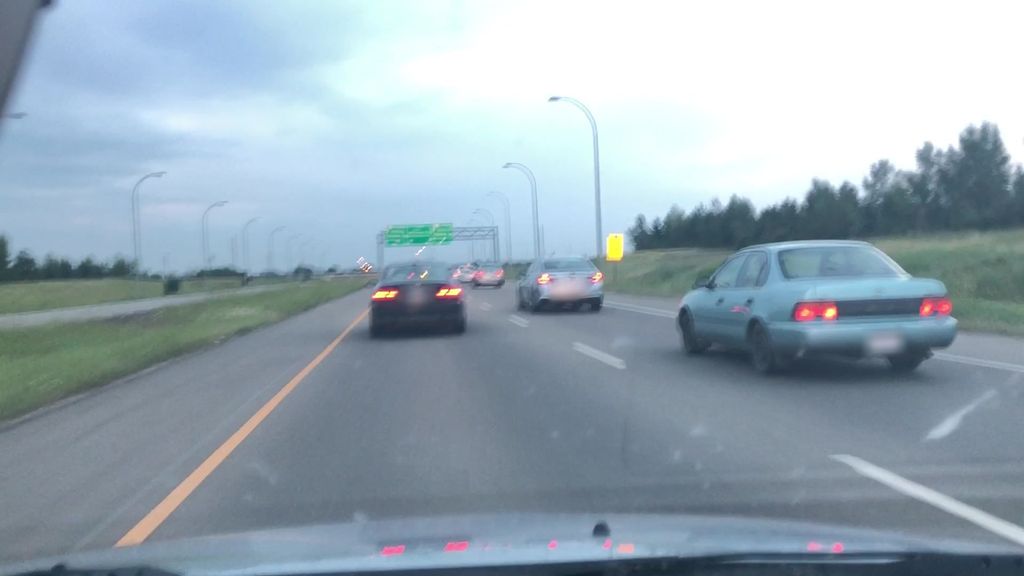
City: edmonton